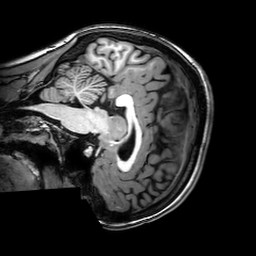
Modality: T1w
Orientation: sagittal
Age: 21
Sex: female
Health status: healthy
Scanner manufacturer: philips
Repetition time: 0.00825 s
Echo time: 0.00379 s